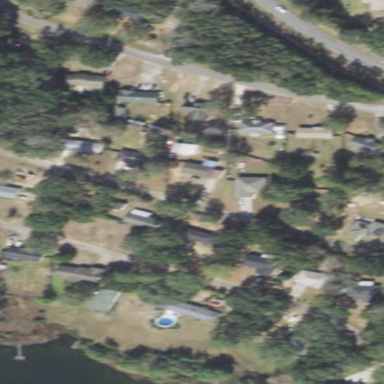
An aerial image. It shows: Residential area composed of single-family homes.